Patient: sex F, age 72
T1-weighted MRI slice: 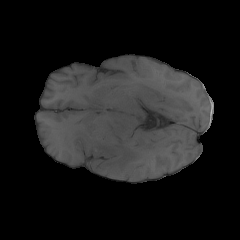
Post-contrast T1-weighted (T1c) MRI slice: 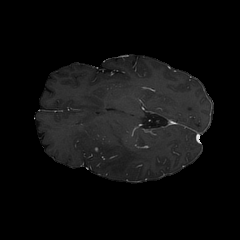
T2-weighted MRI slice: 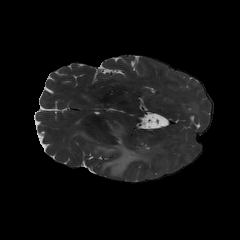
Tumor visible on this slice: yes
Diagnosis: Glioblastoma, IDH-wildtype
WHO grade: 4